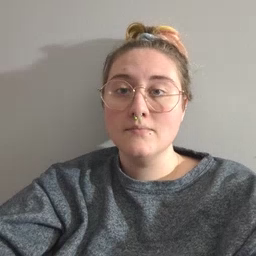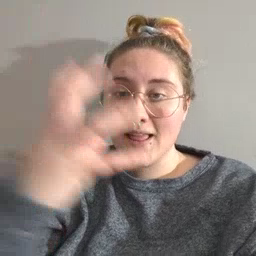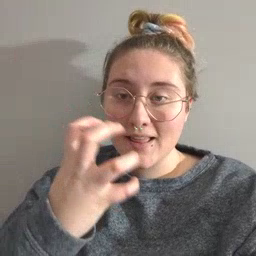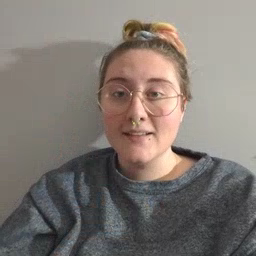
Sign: mad